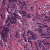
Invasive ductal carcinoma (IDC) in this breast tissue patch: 1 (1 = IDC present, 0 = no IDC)